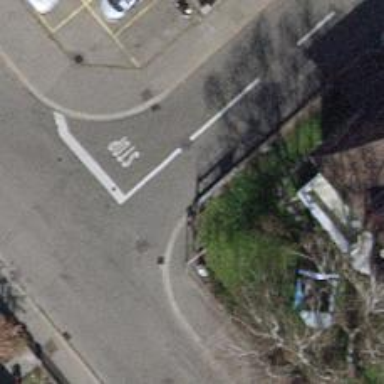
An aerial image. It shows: Kerb serving as barrier.